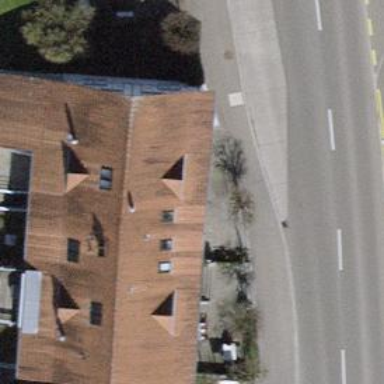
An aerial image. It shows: Restaurant.